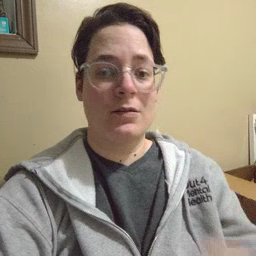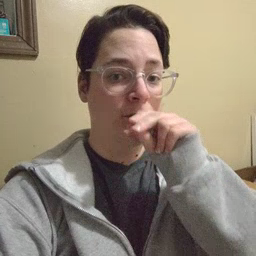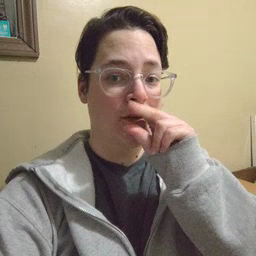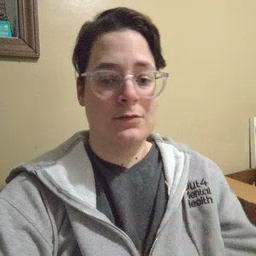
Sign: duck